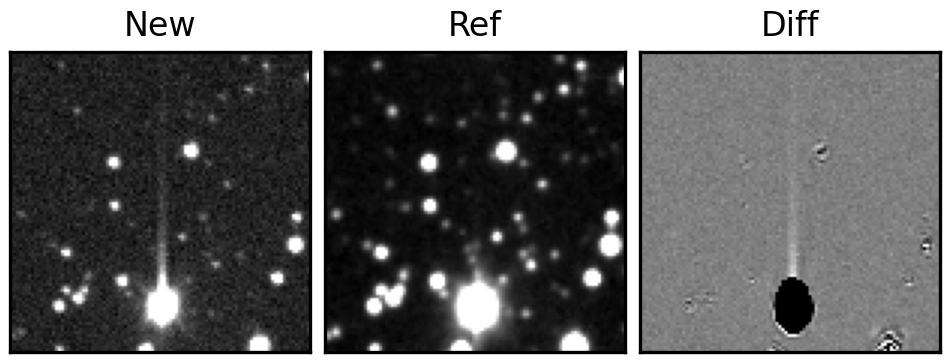
Label: bogus